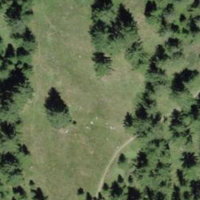
EUNIS habitat code: 44
Species observed at this site:
Melitaea didyma